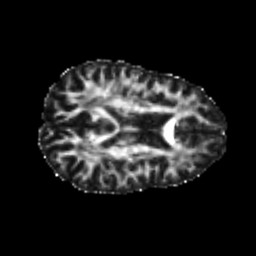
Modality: FA
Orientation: axial
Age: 24
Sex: female
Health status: healthy
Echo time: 0.074 s